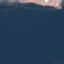
Land use / land cover class: SeaLake